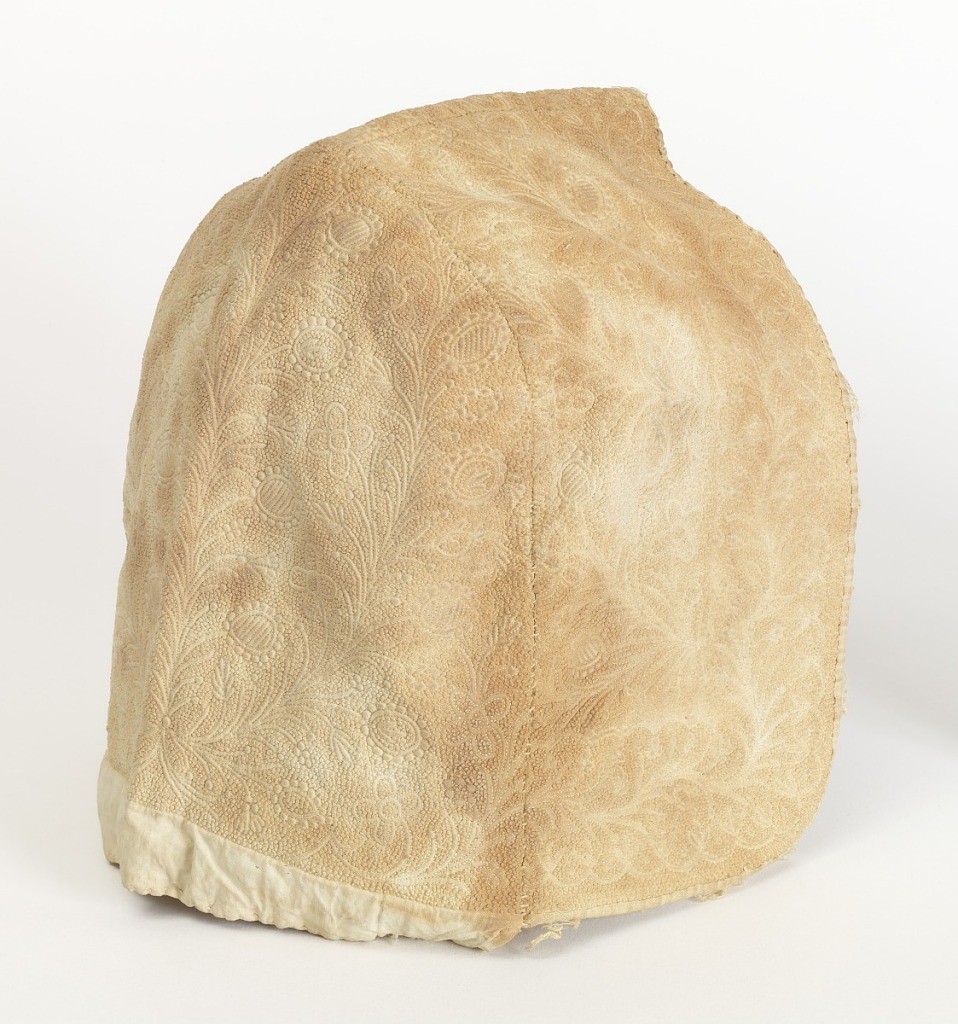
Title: Cap
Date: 18th century
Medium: cotton embroidery on cotton foundation Technique: embroidered in knots, back stitch and underside quilting on plain weave foundation
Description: Cap made of three pieces of fabric seamed together. Quilting done before the cap was sewn up. Cap was originally finished with lace.